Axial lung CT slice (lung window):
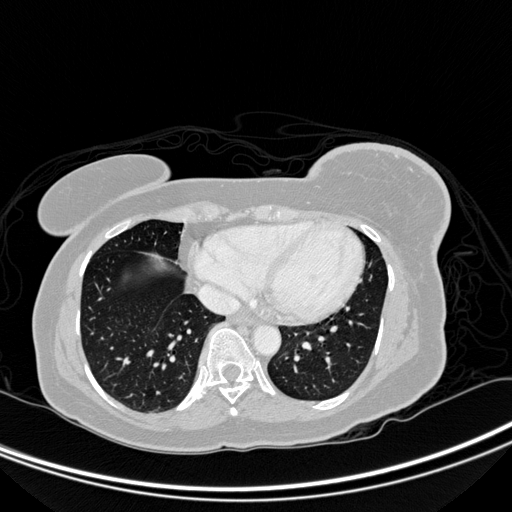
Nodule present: no